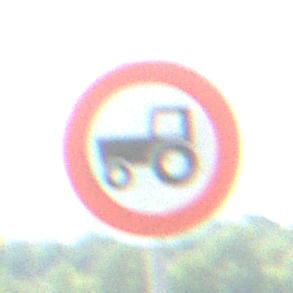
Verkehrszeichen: VerbotKraftfahrzeugeZuegeNichtSchneller25
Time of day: MorningAfternoon
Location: Outdoor (Nature)
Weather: PartlyCloudy
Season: NotSpecified
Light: Natural